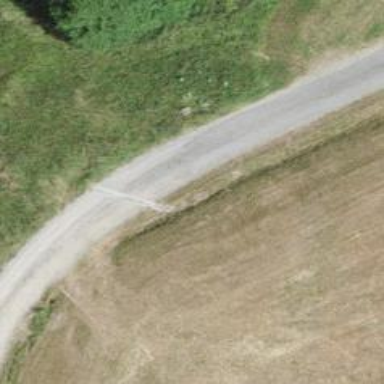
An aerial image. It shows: Gravel track with grade 2 quality.